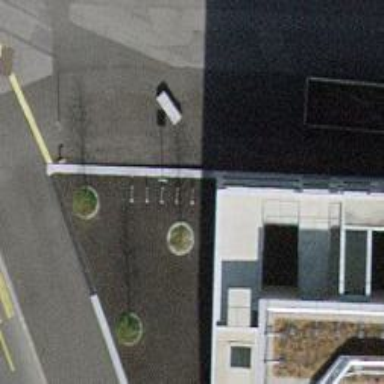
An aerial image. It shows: Bicycle parking area with stands.